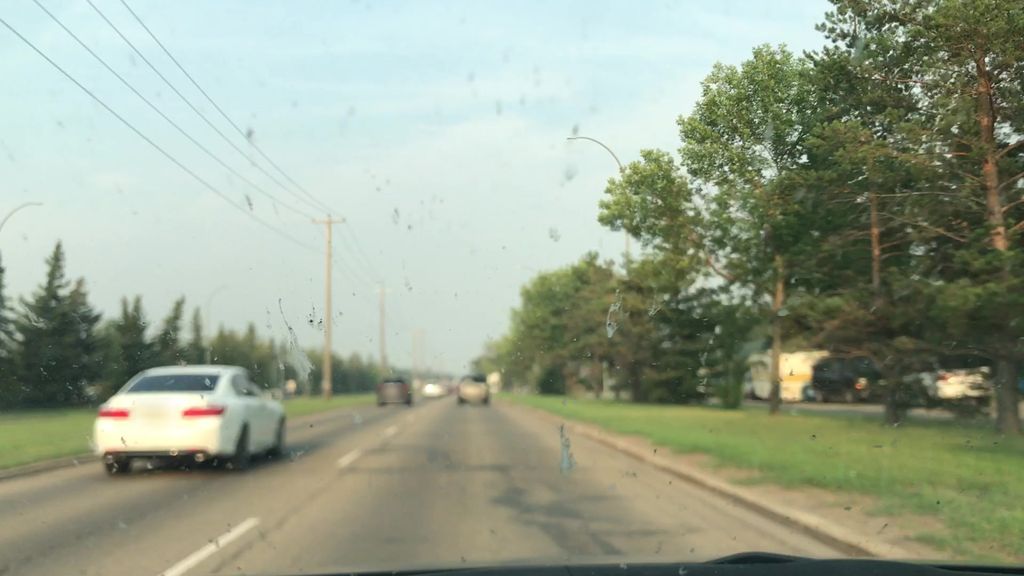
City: edmonton